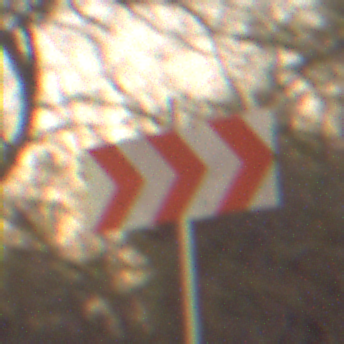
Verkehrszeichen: RichtungstafelnInKurvenGrossLinks
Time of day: Night
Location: Outdoor (Nature)
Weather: Clear
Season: NotSpecified
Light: Natural